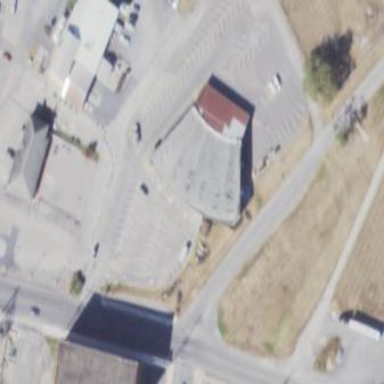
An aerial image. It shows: Fast food restaurant building.